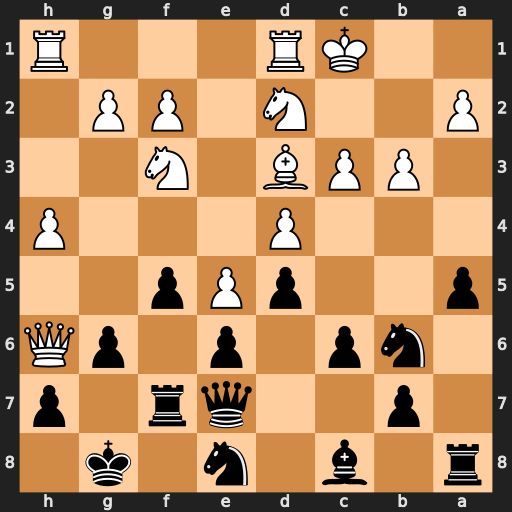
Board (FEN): r1b1n1k1/1p2qr1p/1np1p1pQ/p2pPp2/3P3P/1PPB1N2/P2N1PP1/2KR3R
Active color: b
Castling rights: -
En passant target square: -
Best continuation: Qa3+ Kc2 Qxa2+